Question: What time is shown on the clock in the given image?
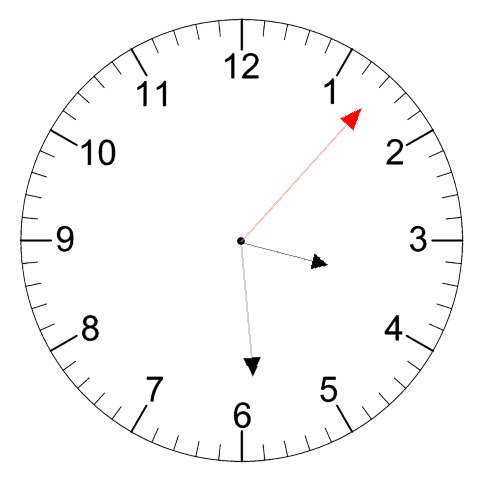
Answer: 03:29:07